Aerial crown-view tile of a tropical tree (Barro Colorado Island, Panama), acquired 20250818:
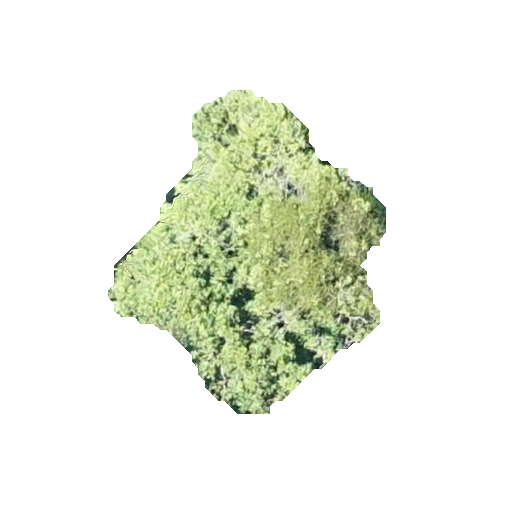
Species: Alseis blackiana
GBIF accepted scientific name: Alseis blackiana
Crown area: 77.765 m²